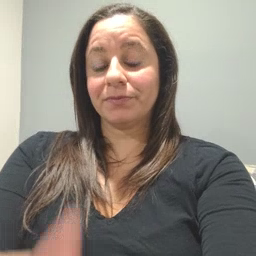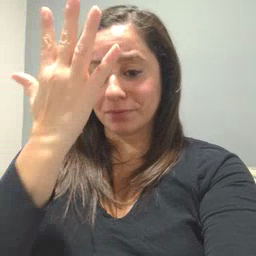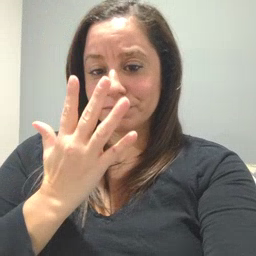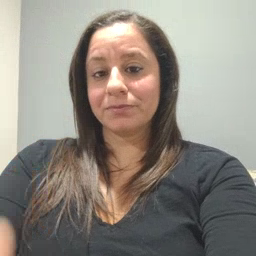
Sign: sad